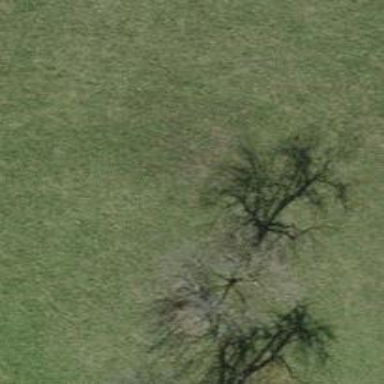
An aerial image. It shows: Urban area featuring tree as natural element.